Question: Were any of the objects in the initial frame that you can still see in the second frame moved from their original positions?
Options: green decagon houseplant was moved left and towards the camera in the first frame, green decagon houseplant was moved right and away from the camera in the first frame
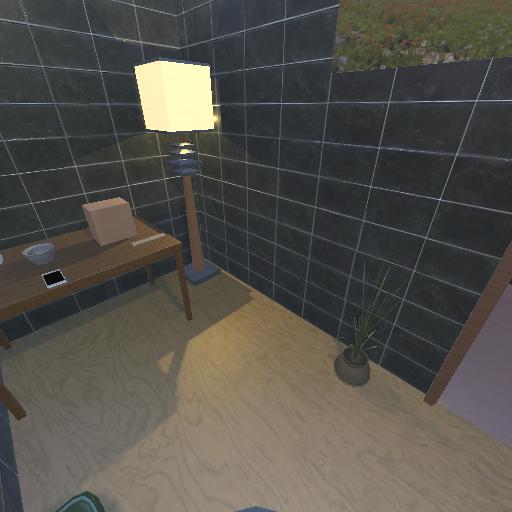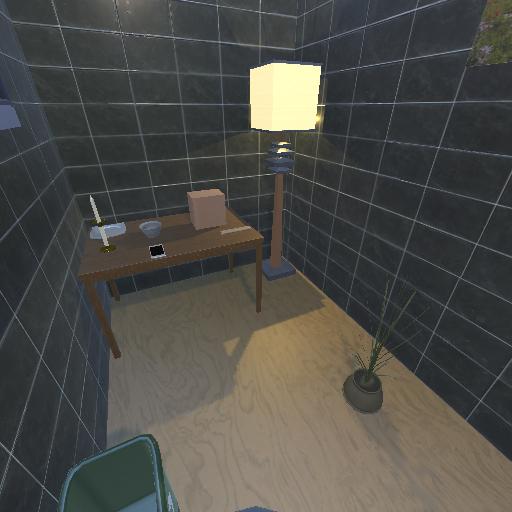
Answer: green decagon houseplant was moved left and towards the camera in the first frame